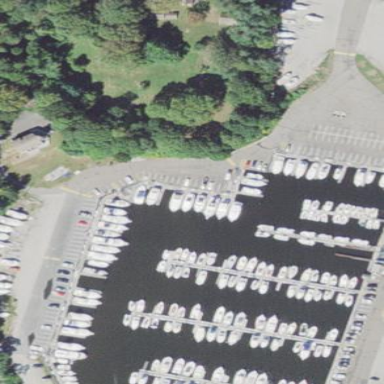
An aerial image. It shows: Marina on leisure land.